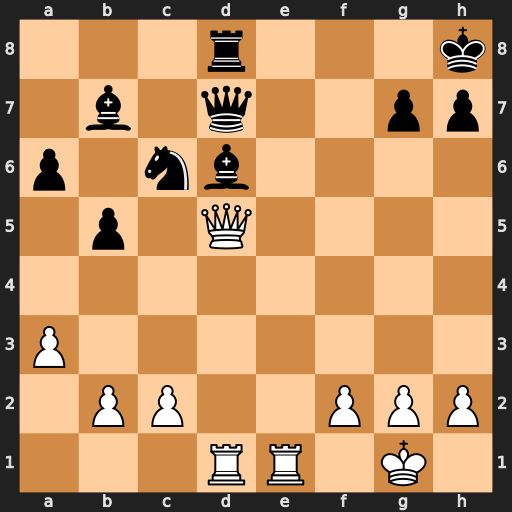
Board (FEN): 3r3k/1b1q2pp/p1nb4/1p1Q4/8/P7/1PP2PPP/3RR1K1
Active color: w
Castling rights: -
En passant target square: -
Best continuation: Qxd6 Qxd6 Rxd6